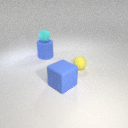
large blue rubber cube in front of small yellow rubber sphere